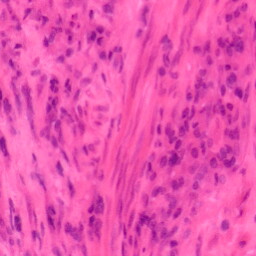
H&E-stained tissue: Colon